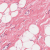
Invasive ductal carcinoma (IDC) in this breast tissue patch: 0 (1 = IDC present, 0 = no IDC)